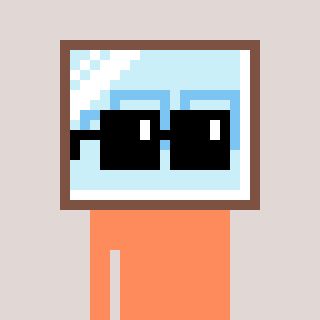
a pixel art character with square black sunglasses, a mirror-shaped head and a peachy-colored body on a warm background